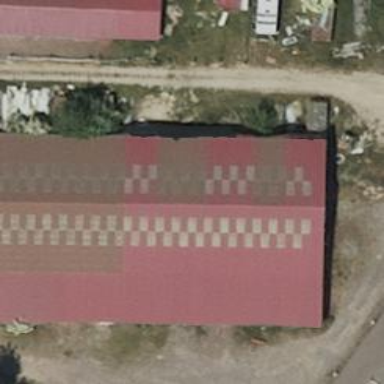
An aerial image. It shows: Red gabled farm auxiliary building with its roof oriented along.